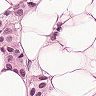
Metastatic tissue present: yes